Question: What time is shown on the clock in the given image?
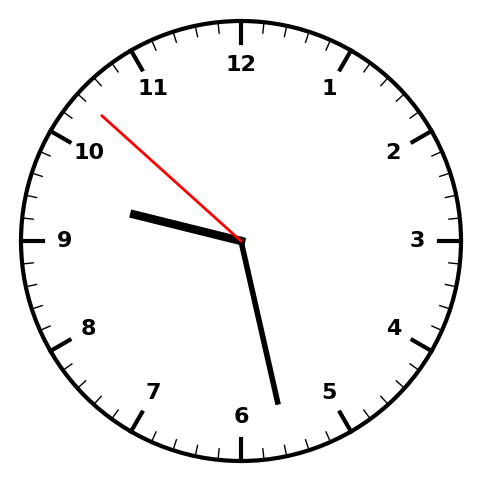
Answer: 09:27:52